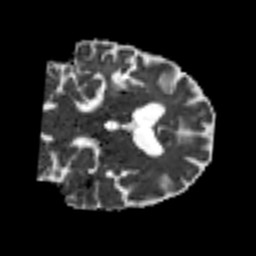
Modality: MD
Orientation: coronal
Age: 58
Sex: male
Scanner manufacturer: siemens
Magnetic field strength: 3 T
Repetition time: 7.3 s
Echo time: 0.087 s